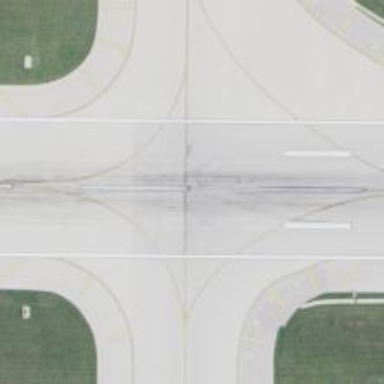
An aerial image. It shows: View of taxiway at the airport.